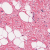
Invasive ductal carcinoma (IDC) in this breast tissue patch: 0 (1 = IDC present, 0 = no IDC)